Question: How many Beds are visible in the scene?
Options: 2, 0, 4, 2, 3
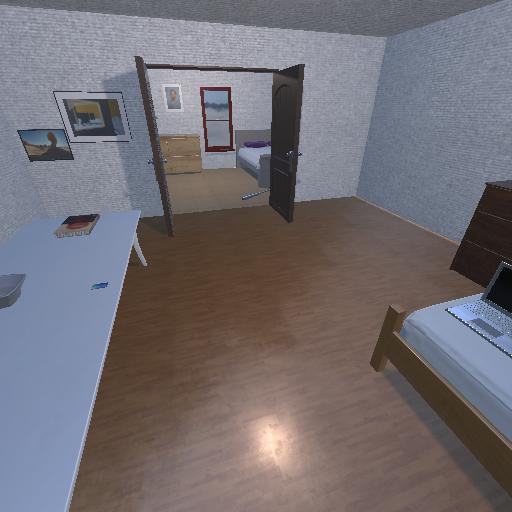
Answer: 2